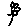
Label: flower